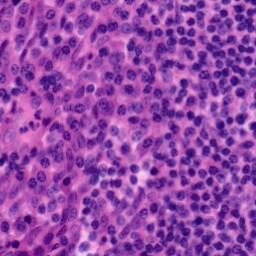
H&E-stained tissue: Tonsil